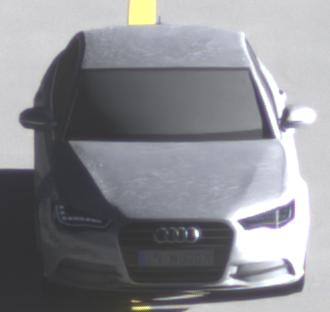
Make: Audi
Model: A6 2.0 TFSI
Detailed model: A6 (C7) Limousine
Model produced from: 2011/10
Model produced until: 2014/09
Doors: 4
Color: white
Road condition: dry road
Daytime: sunrise or sunset
Contrast: medium contrast